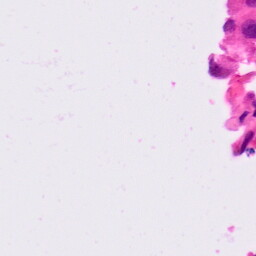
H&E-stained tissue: Lung